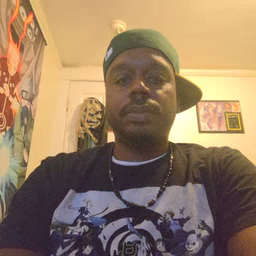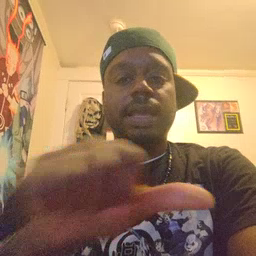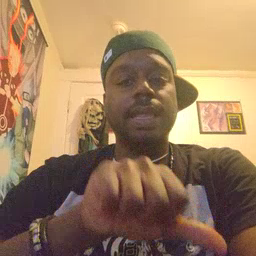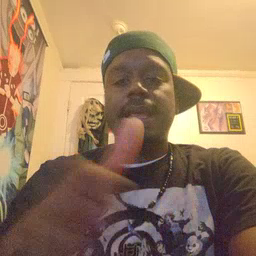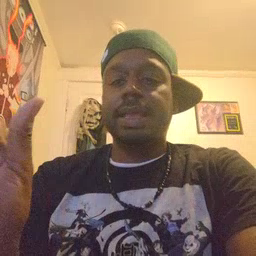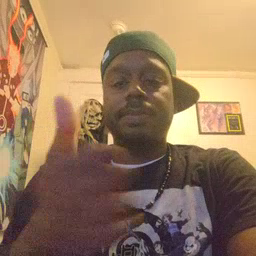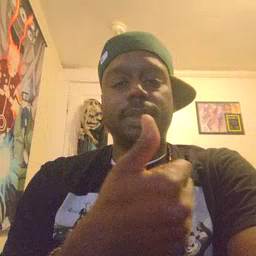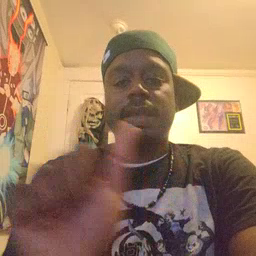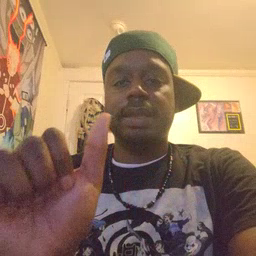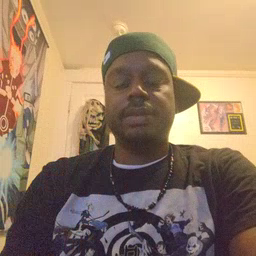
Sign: any